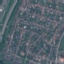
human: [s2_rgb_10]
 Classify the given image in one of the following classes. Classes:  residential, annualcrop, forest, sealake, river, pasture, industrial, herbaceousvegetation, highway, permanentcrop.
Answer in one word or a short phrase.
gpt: Residential